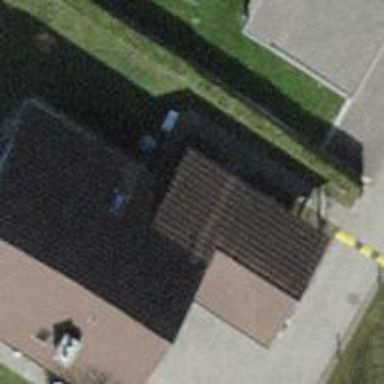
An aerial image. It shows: Detached building.